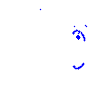
Particle: proton